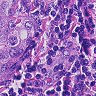
Metastatic tissue present: yes